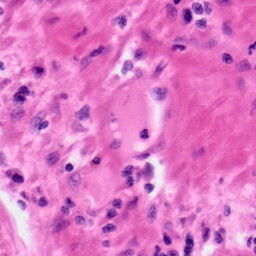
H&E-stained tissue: Colon